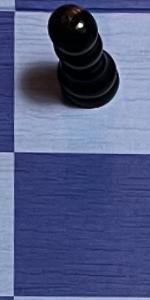
Label: Empty